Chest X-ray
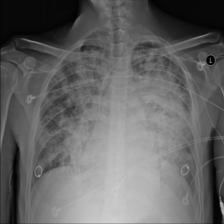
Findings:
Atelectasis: negative
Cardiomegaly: negative
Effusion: positive
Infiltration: positive
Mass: negative
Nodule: positive
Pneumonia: negative
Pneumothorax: negative
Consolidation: negative
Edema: negative
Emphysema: negative
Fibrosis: negative
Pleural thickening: negative
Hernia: negative